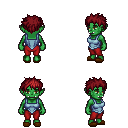
a pixel art fantasy rpg character, female body template, orc, green skin, blue vest, red pants, brunette bedhead hairstyle, brown slippers, four views (front, back, left, right), 2x2 character sprite sheet, small pixel art, hard edges, no anti-aliasing